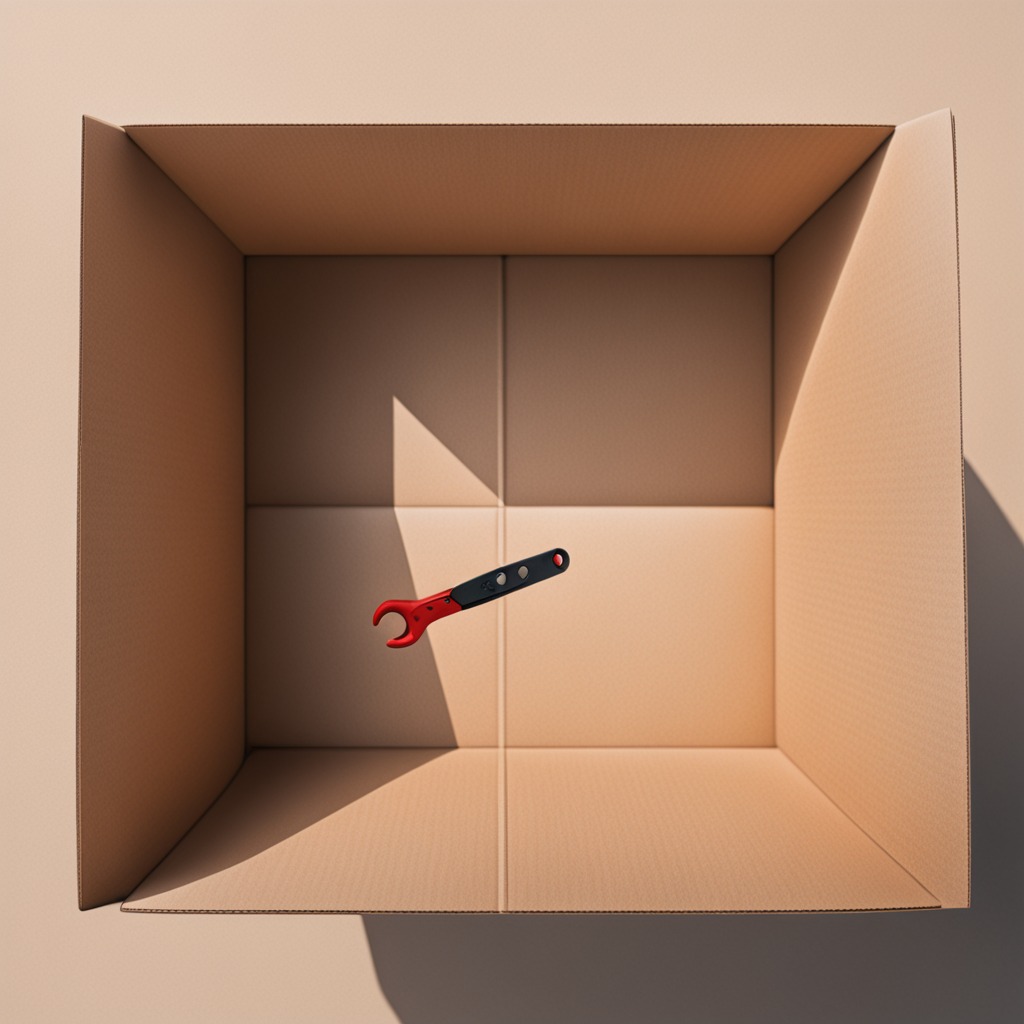
An wrench lies on the cardboard box surface.